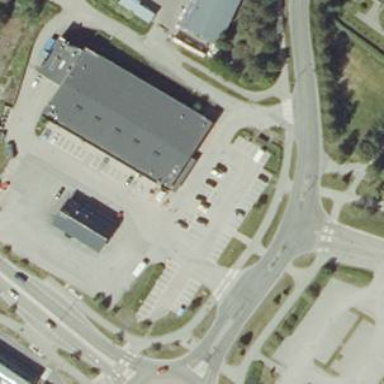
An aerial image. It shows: Supermarket building.